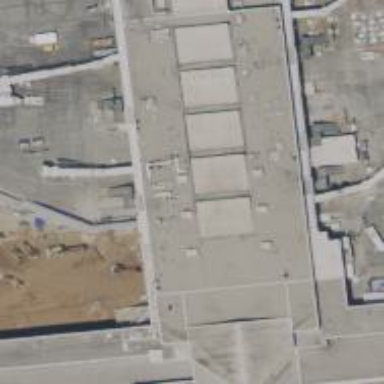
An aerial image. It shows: Airport gate.